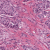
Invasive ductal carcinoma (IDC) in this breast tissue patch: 1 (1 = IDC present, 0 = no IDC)